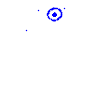
Particle: pion